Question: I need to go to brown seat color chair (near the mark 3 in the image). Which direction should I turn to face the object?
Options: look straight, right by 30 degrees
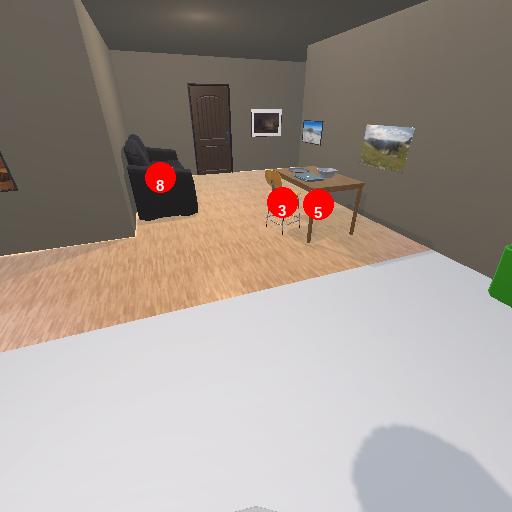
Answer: look straight